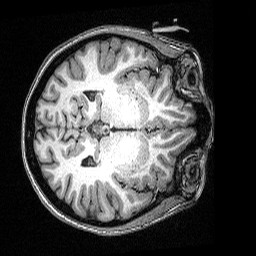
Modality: T1w
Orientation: axial
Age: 28
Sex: female
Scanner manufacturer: siemens
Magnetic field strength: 3 T
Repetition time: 2.53 s
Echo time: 0.00342 s